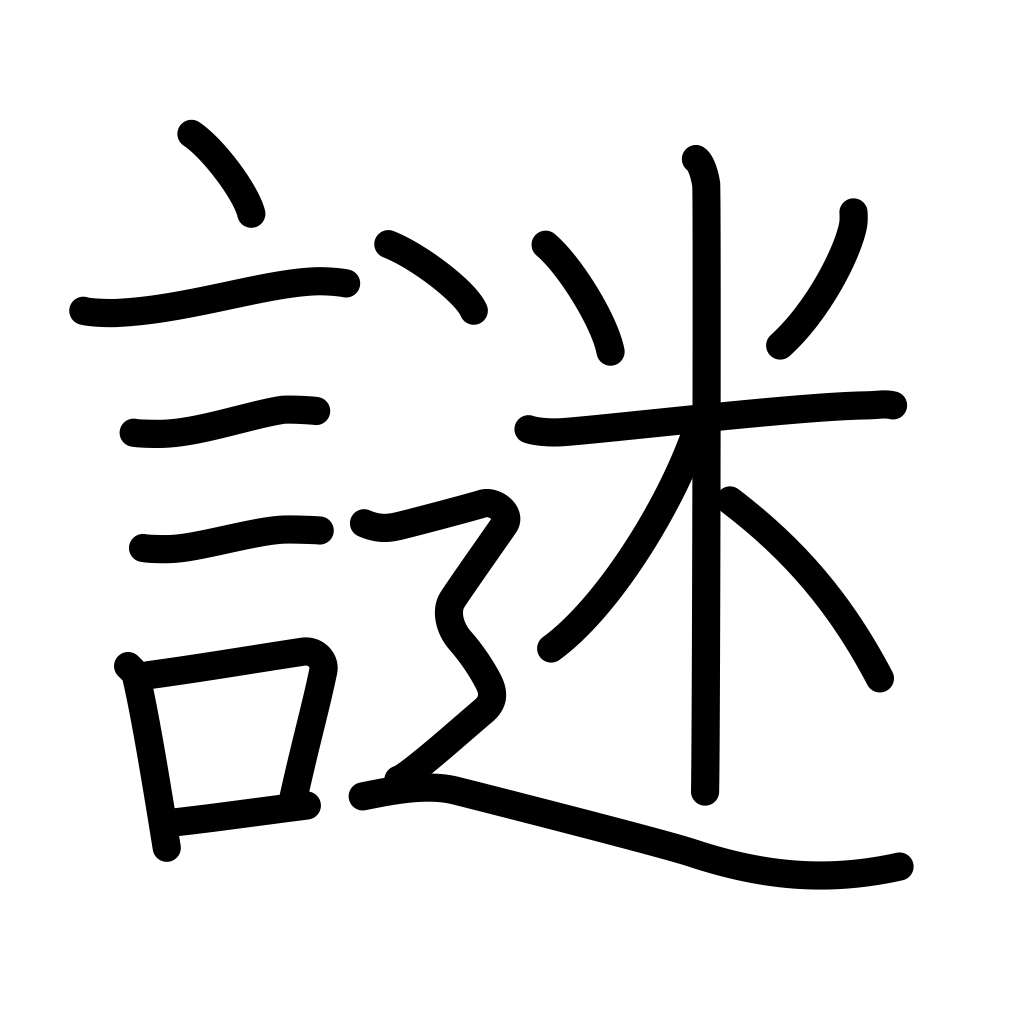
Meaning: riddle, puzzle, enigma, hint, tip